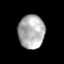
Tissue: prostate
Cell type: Fibroblasts
Senescence score: 0.6901
Nuclear area (px): 863
Mean DAPI intensity: 175.562